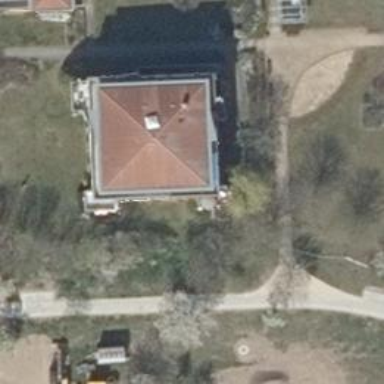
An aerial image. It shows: House with pyramidal roof shape.